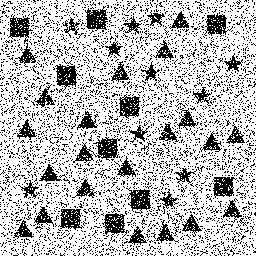
Squares: 10
Triangles: 21
Stars: 11
Total shapes: 42